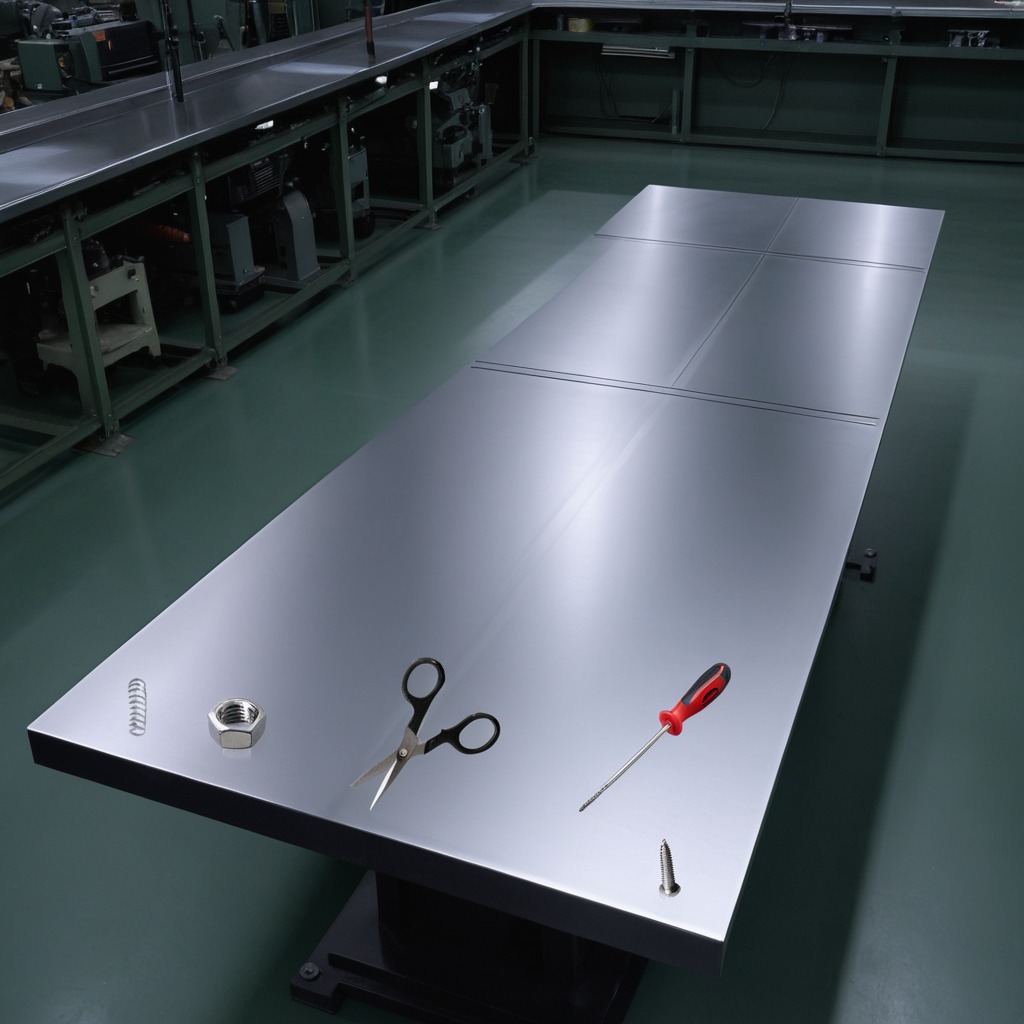
A metal machine screw, a coiled metal spring, a screwdriver, a metal nut, and a pair of scissors are lying on a clean empty table in the evening.